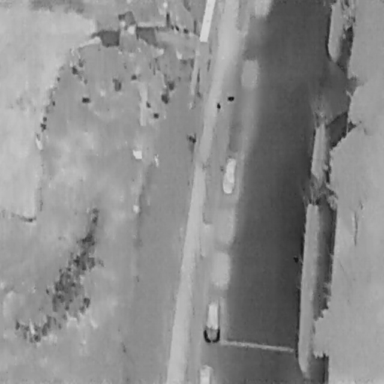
There are four objects shown in the infrared image, including three Cars, and a Person.